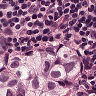
Metastatic tissue present: yes